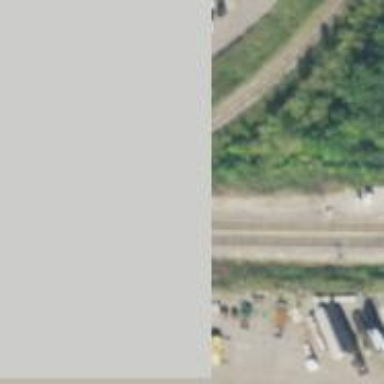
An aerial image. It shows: Rail spur service.